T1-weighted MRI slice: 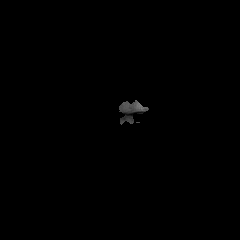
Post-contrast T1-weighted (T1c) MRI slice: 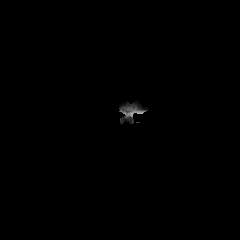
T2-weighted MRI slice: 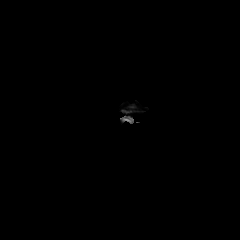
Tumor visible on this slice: no